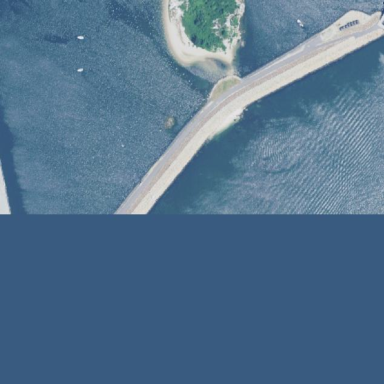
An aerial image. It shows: Breakwater structure.